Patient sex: M
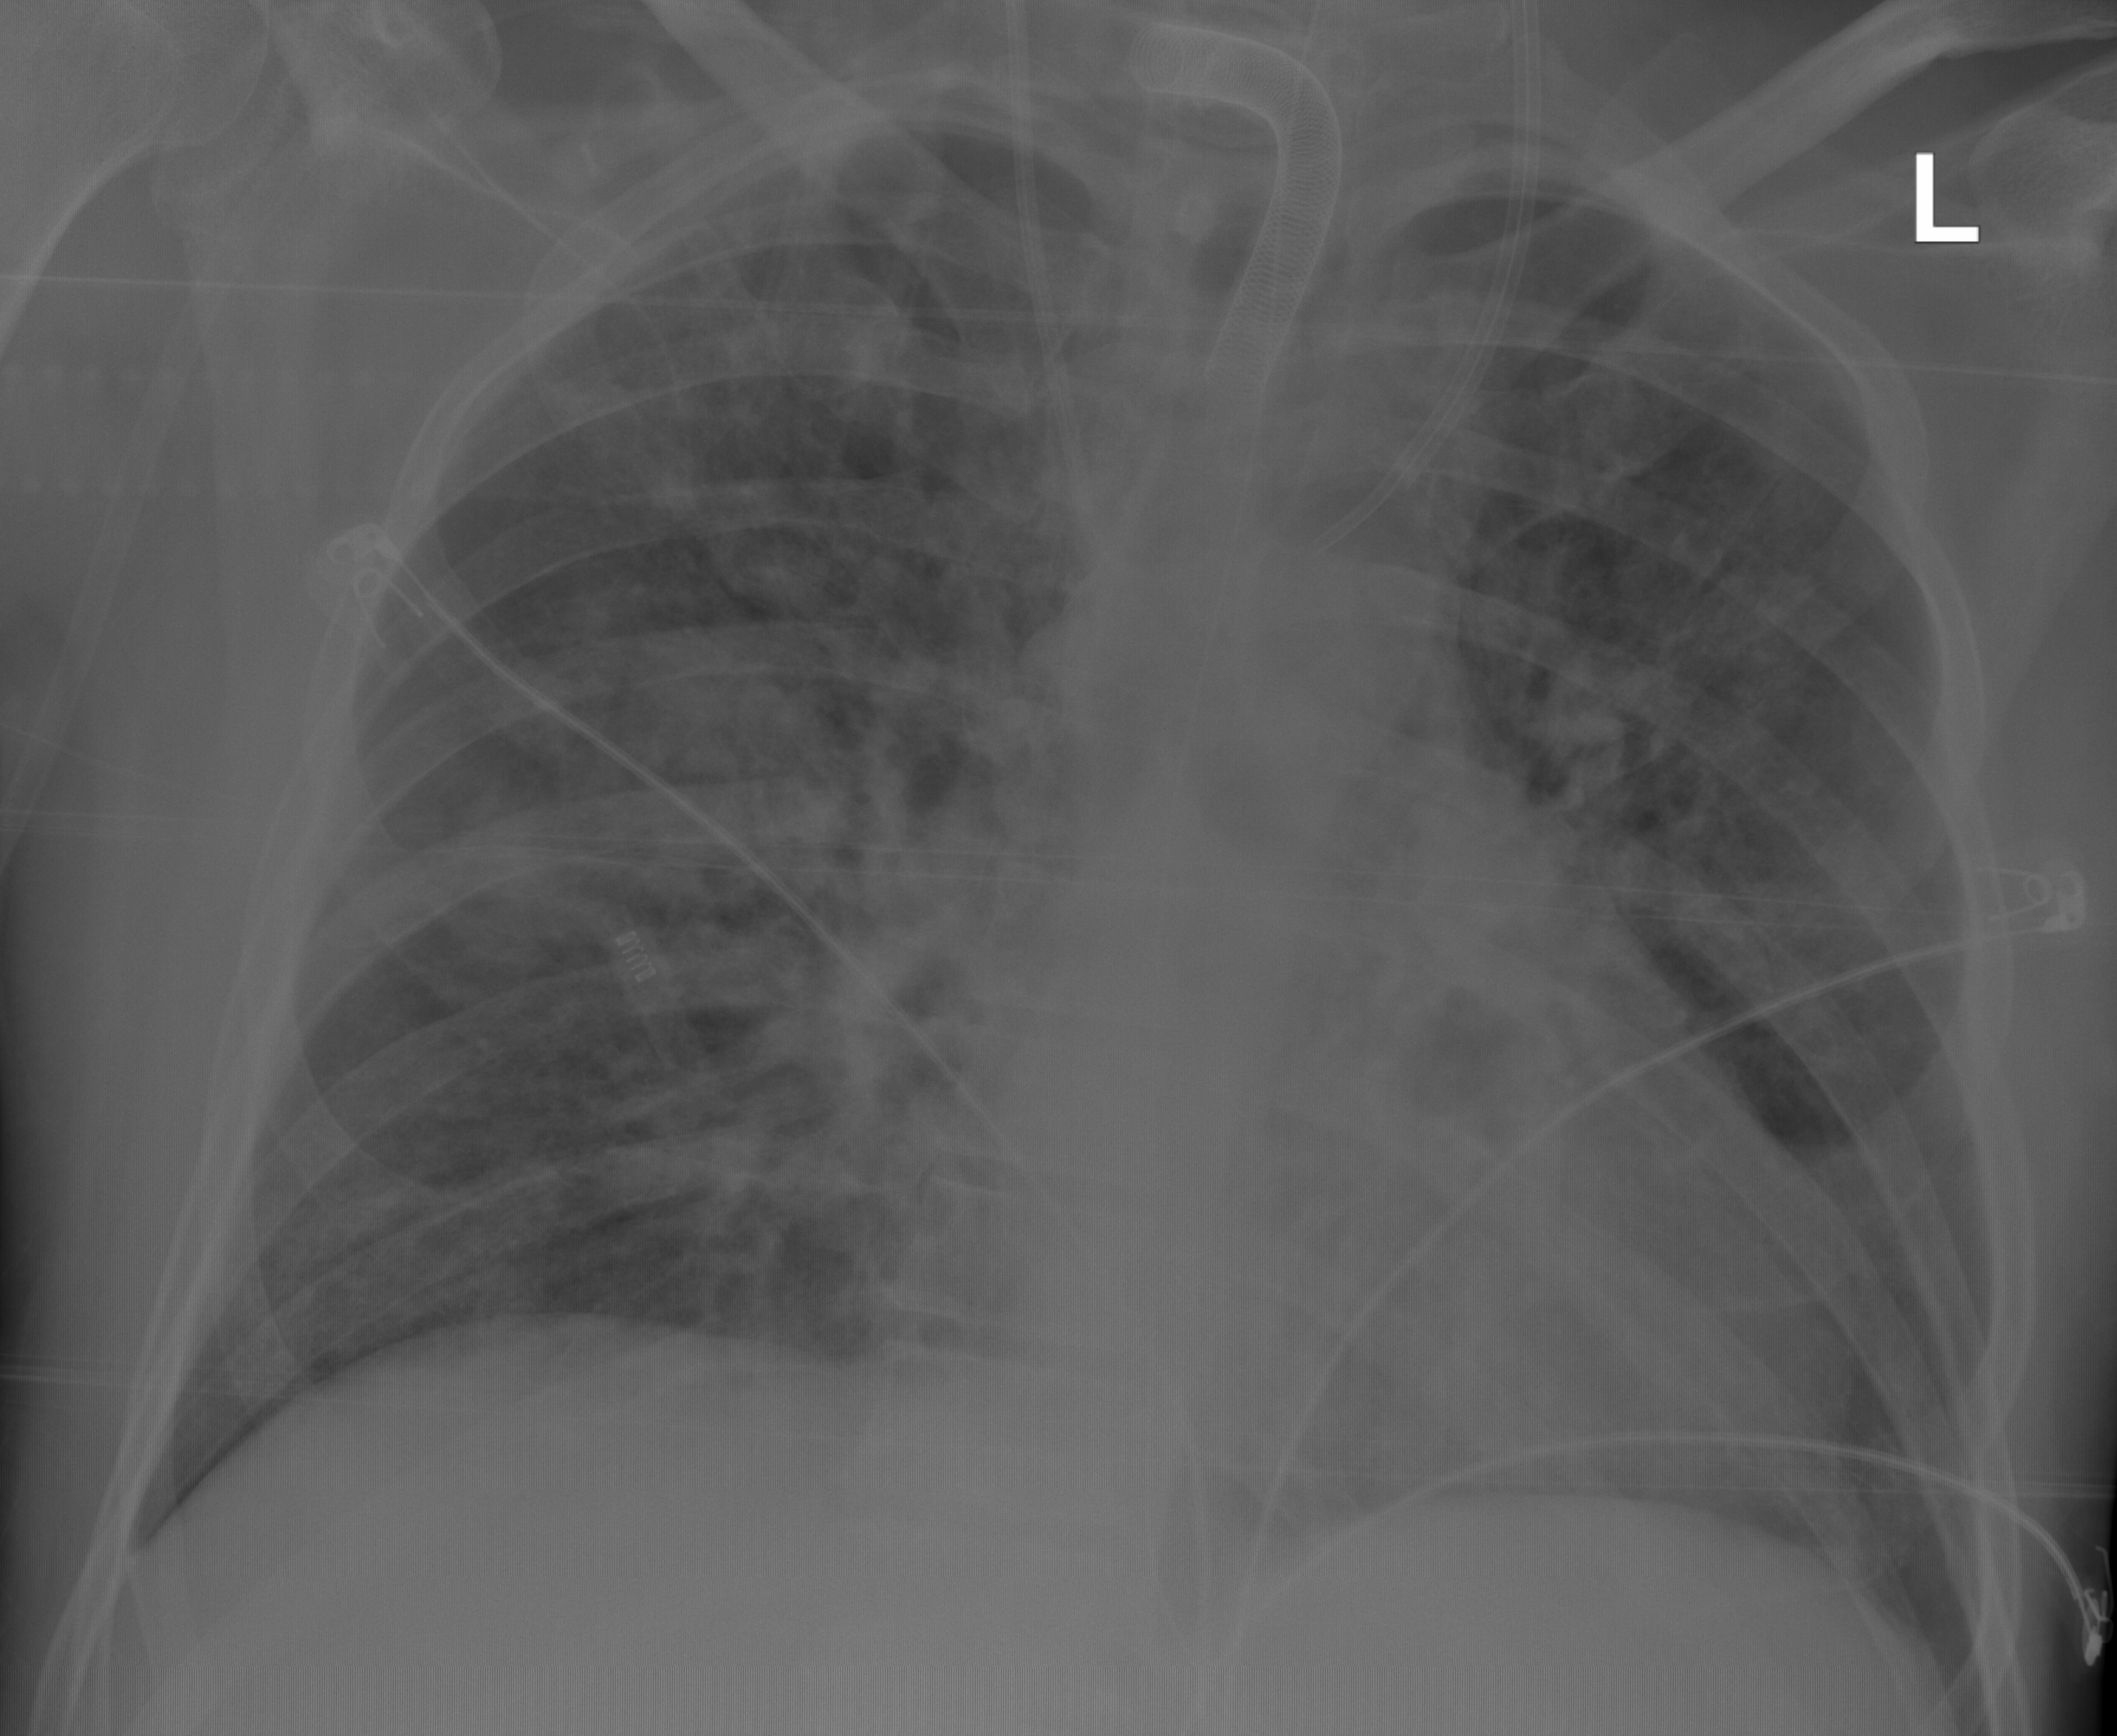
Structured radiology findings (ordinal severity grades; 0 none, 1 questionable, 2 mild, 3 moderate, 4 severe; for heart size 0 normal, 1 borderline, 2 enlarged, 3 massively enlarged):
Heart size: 2
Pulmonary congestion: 2
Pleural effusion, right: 0
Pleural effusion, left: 0
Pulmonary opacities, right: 3
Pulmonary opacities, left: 3
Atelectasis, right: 3
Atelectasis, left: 3